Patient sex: M
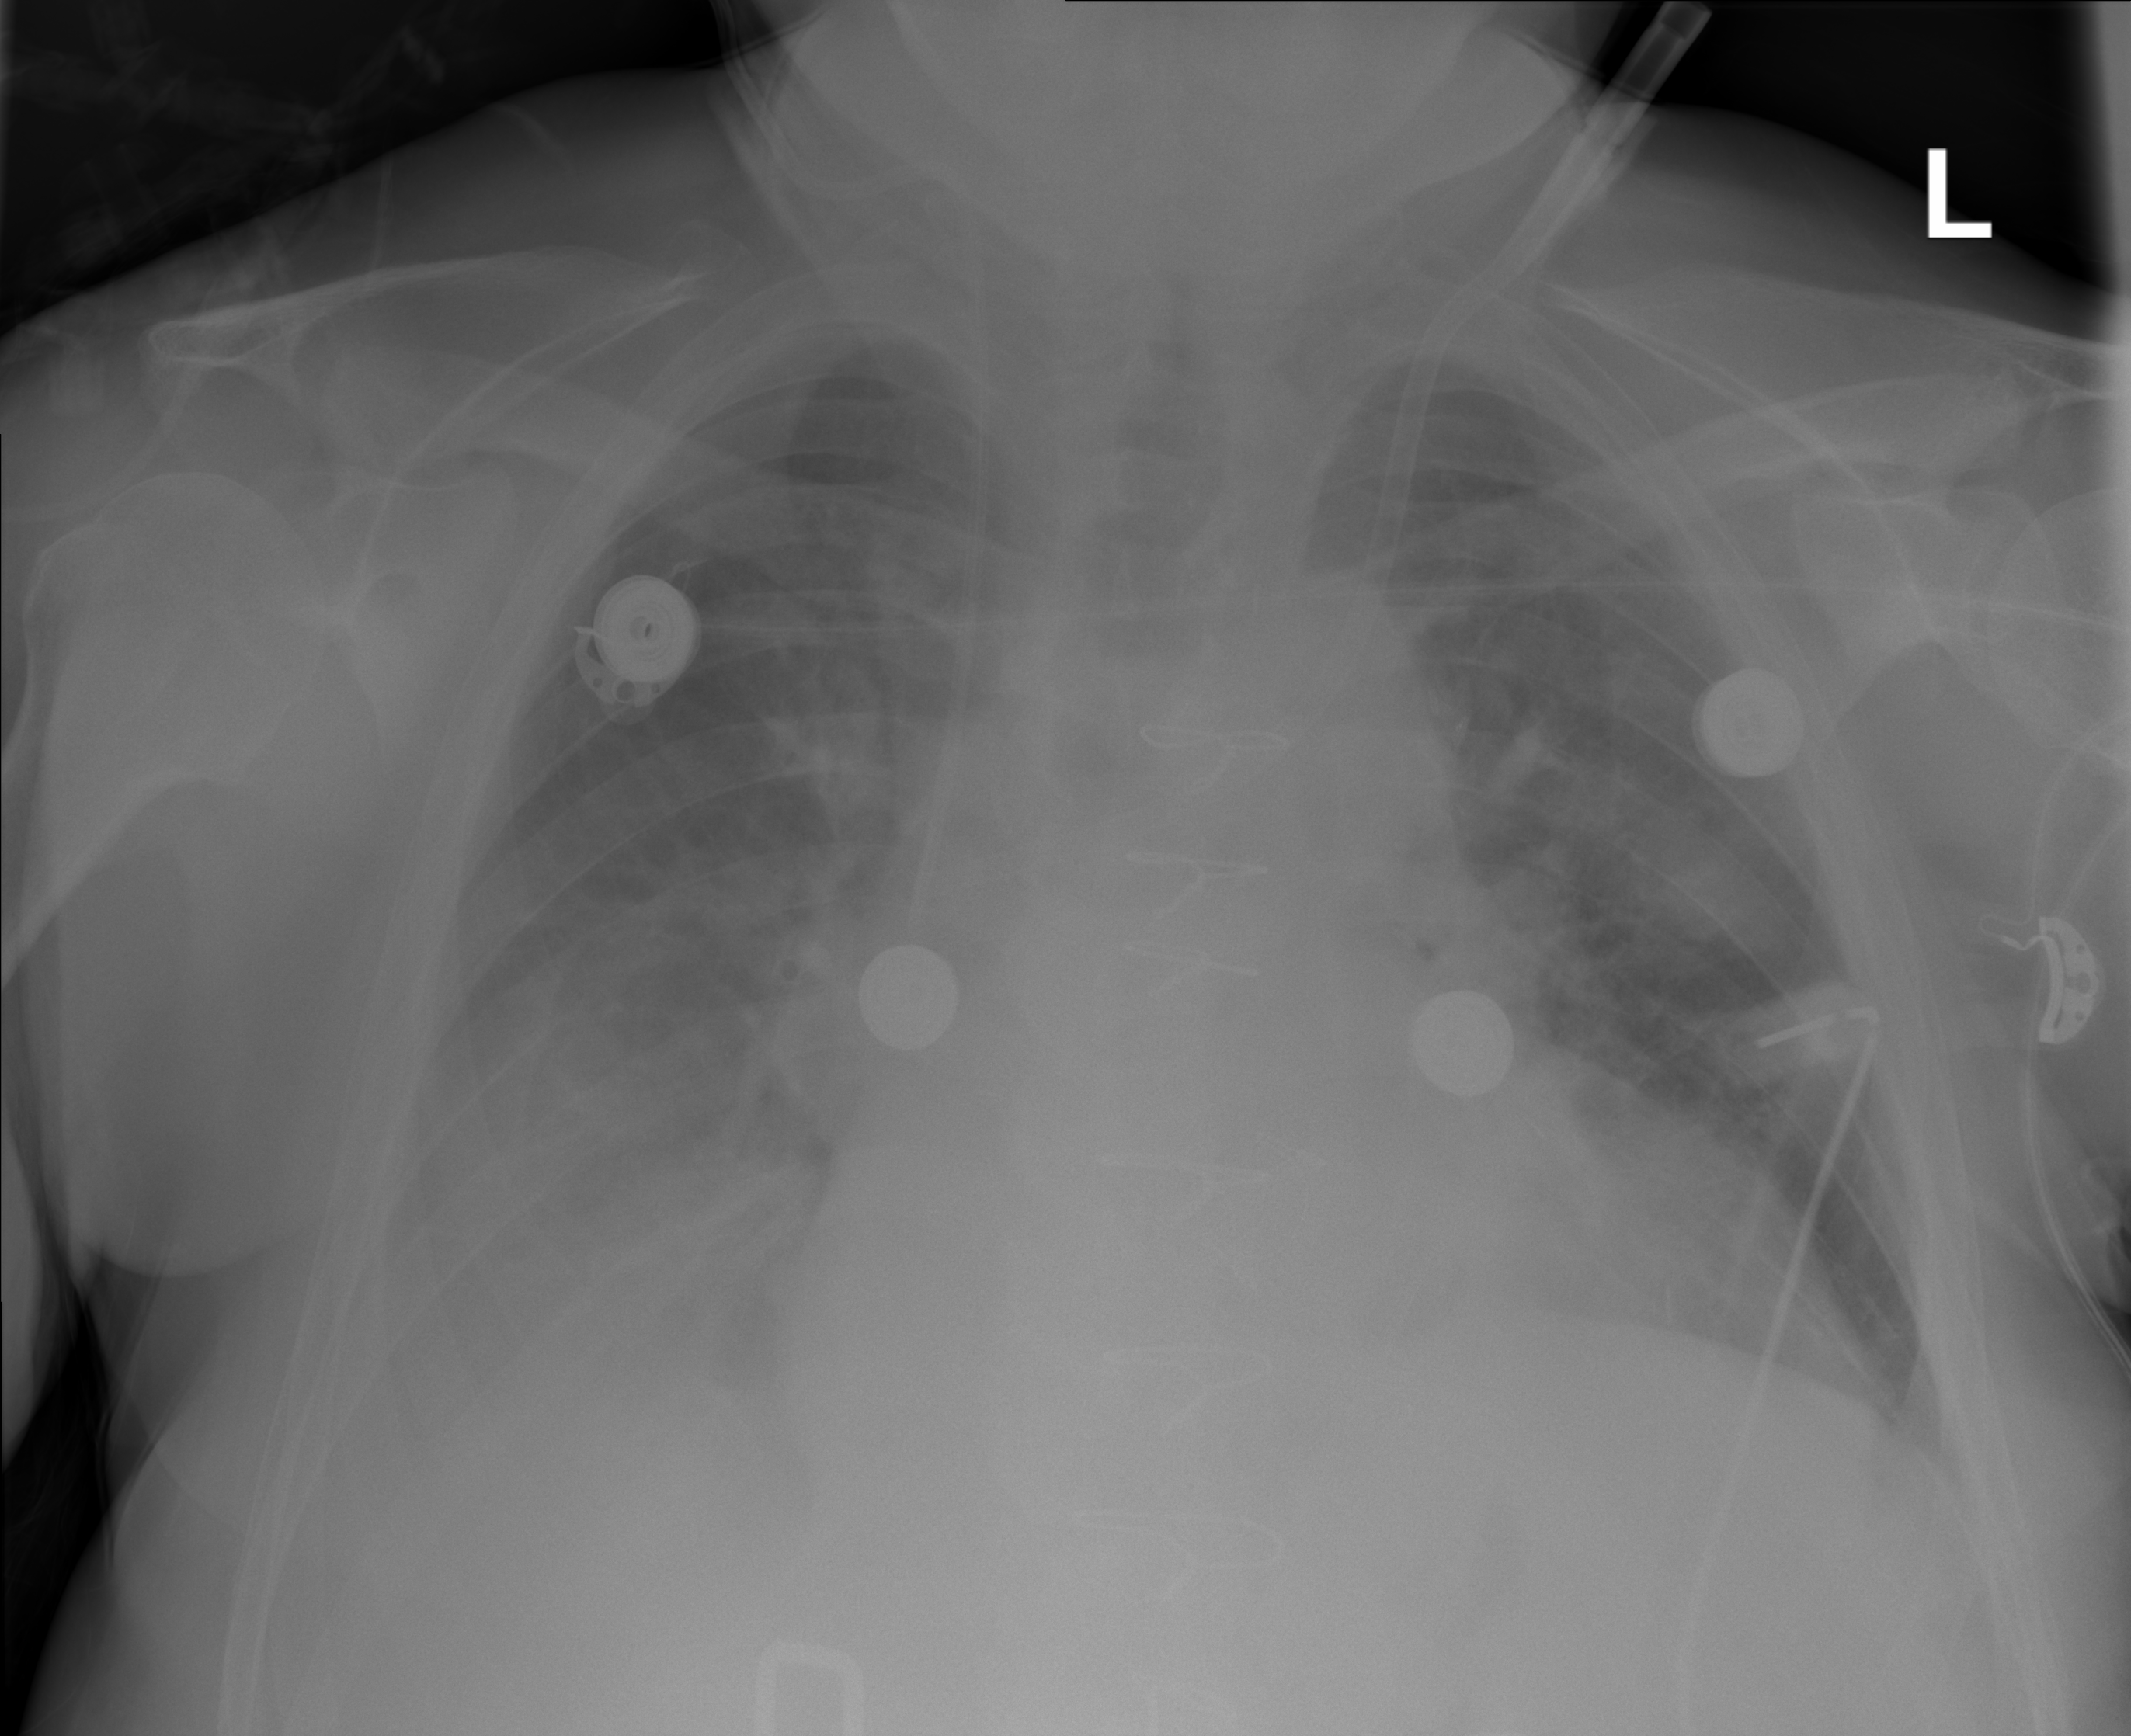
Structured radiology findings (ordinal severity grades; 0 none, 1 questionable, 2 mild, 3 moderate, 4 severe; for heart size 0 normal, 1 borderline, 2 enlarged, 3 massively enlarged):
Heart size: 2
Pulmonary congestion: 2
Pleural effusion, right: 3
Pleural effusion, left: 2
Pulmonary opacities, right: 2
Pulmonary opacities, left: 2
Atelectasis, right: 3
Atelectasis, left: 2